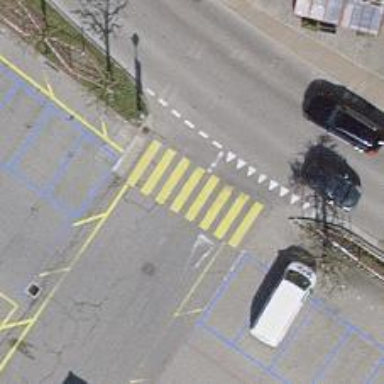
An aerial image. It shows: Zebra crossing on the road.